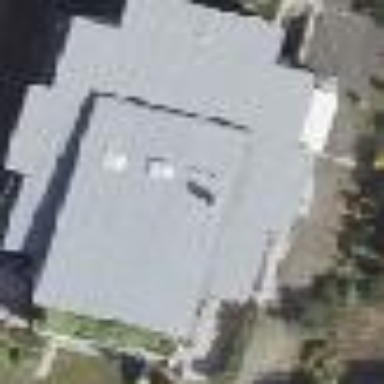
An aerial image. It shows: Detached building with flat roof.